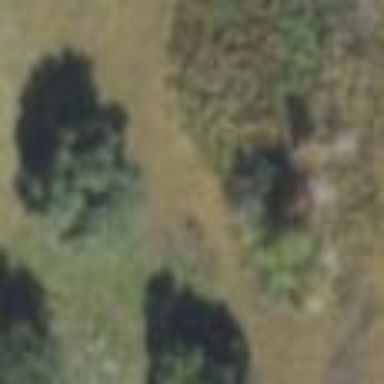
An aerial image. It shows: Wetland area.